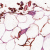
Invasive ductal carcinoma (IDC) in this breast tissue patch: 0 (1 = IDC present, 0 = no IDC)